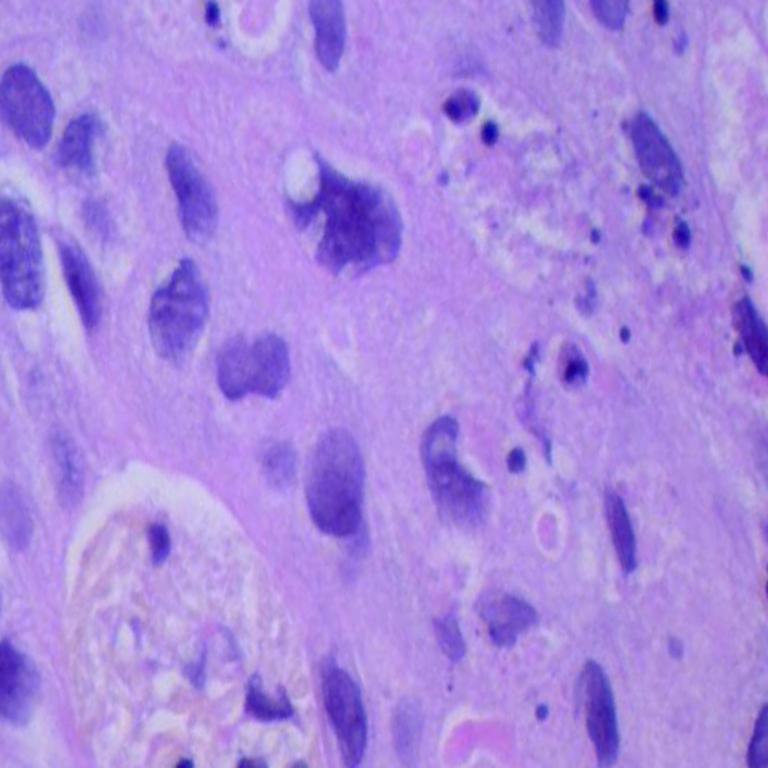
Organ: lung
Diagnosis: squamous carcinomas